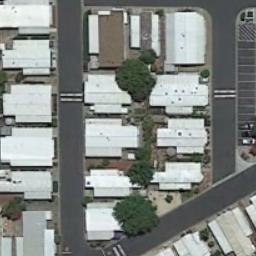
Label: residential